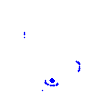
Particle: pion